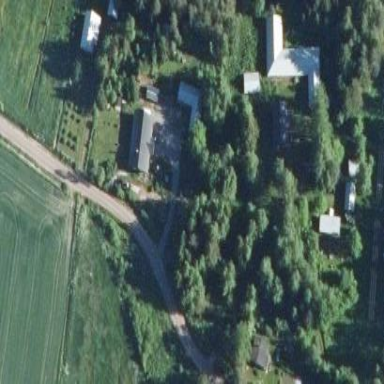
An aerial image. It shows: Rural residential area.